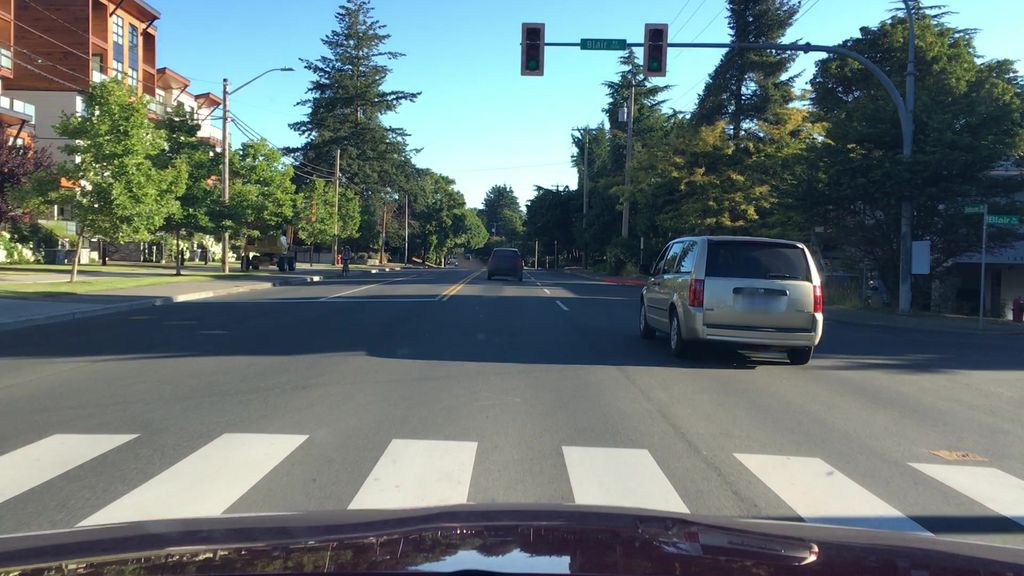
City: victoria